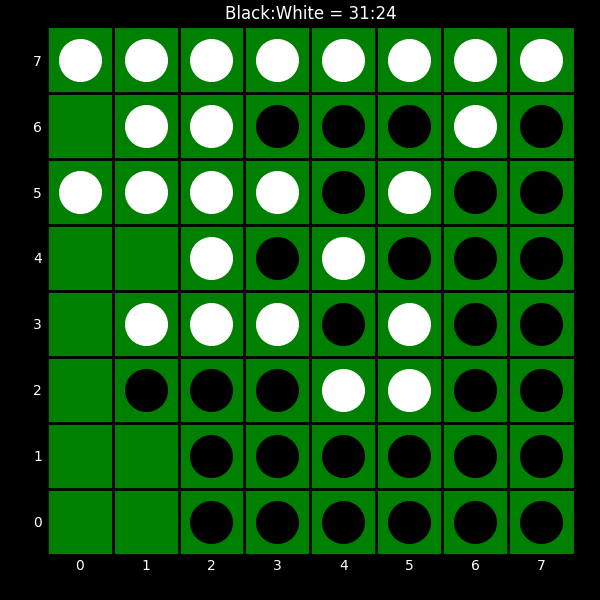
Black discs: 31
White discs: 24